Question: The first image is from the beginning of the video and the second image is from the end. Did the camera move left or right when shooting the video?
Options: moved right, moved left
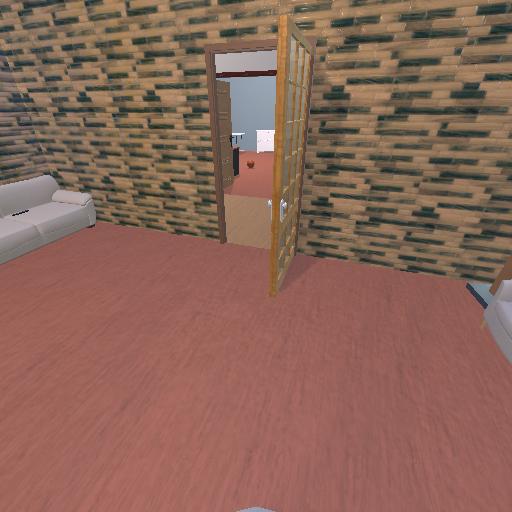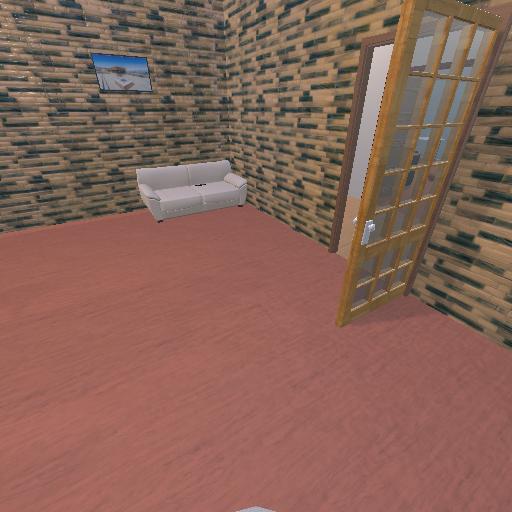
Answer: moved right